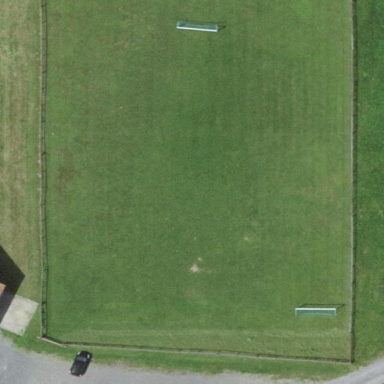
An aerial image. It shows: Soccer pitch with grass surface for leisure land.